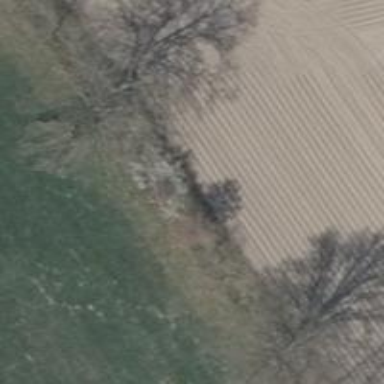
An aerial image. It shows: Row of trees in natural setting.